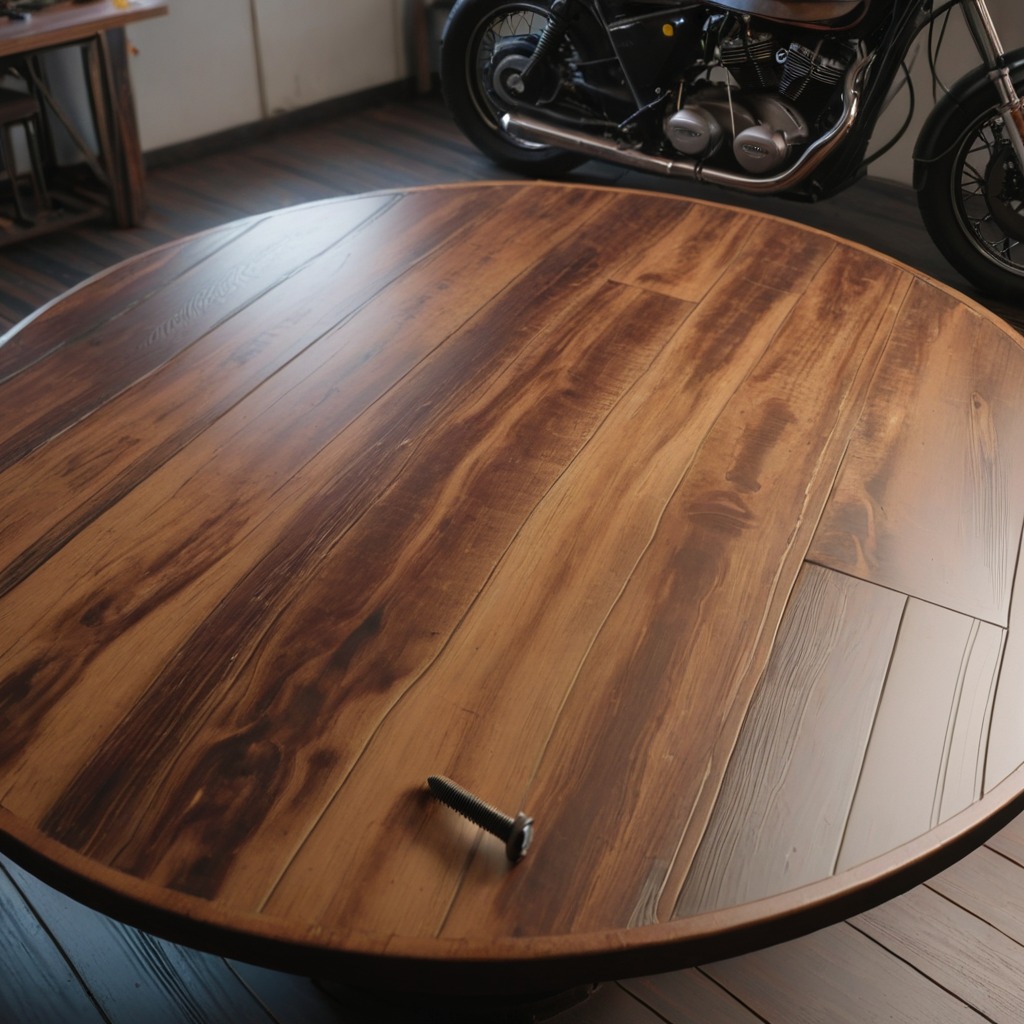
A metal screw lies on an oil-spilled wooden table in a vintage motorcycle garage.